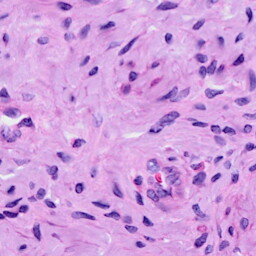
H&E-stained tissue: Cervix